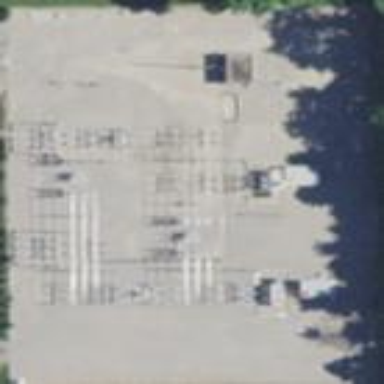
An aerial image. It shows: Power substation.